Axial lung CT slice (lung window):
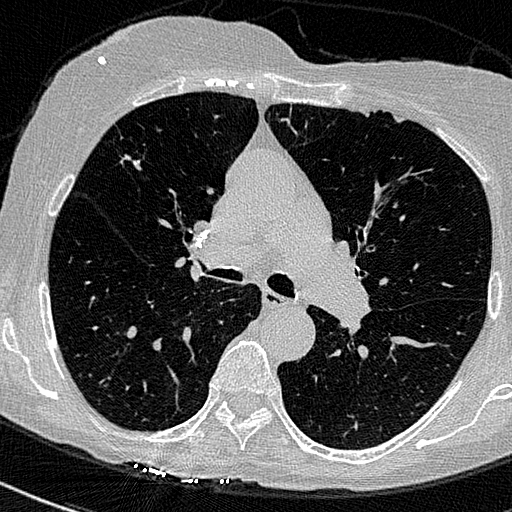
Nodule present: no